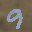
Label: 9